Interaction volume radius: 10 \u00c5
Interaction volume height: 10 \u00c5
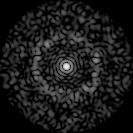
Disorder parameter: 0.8615